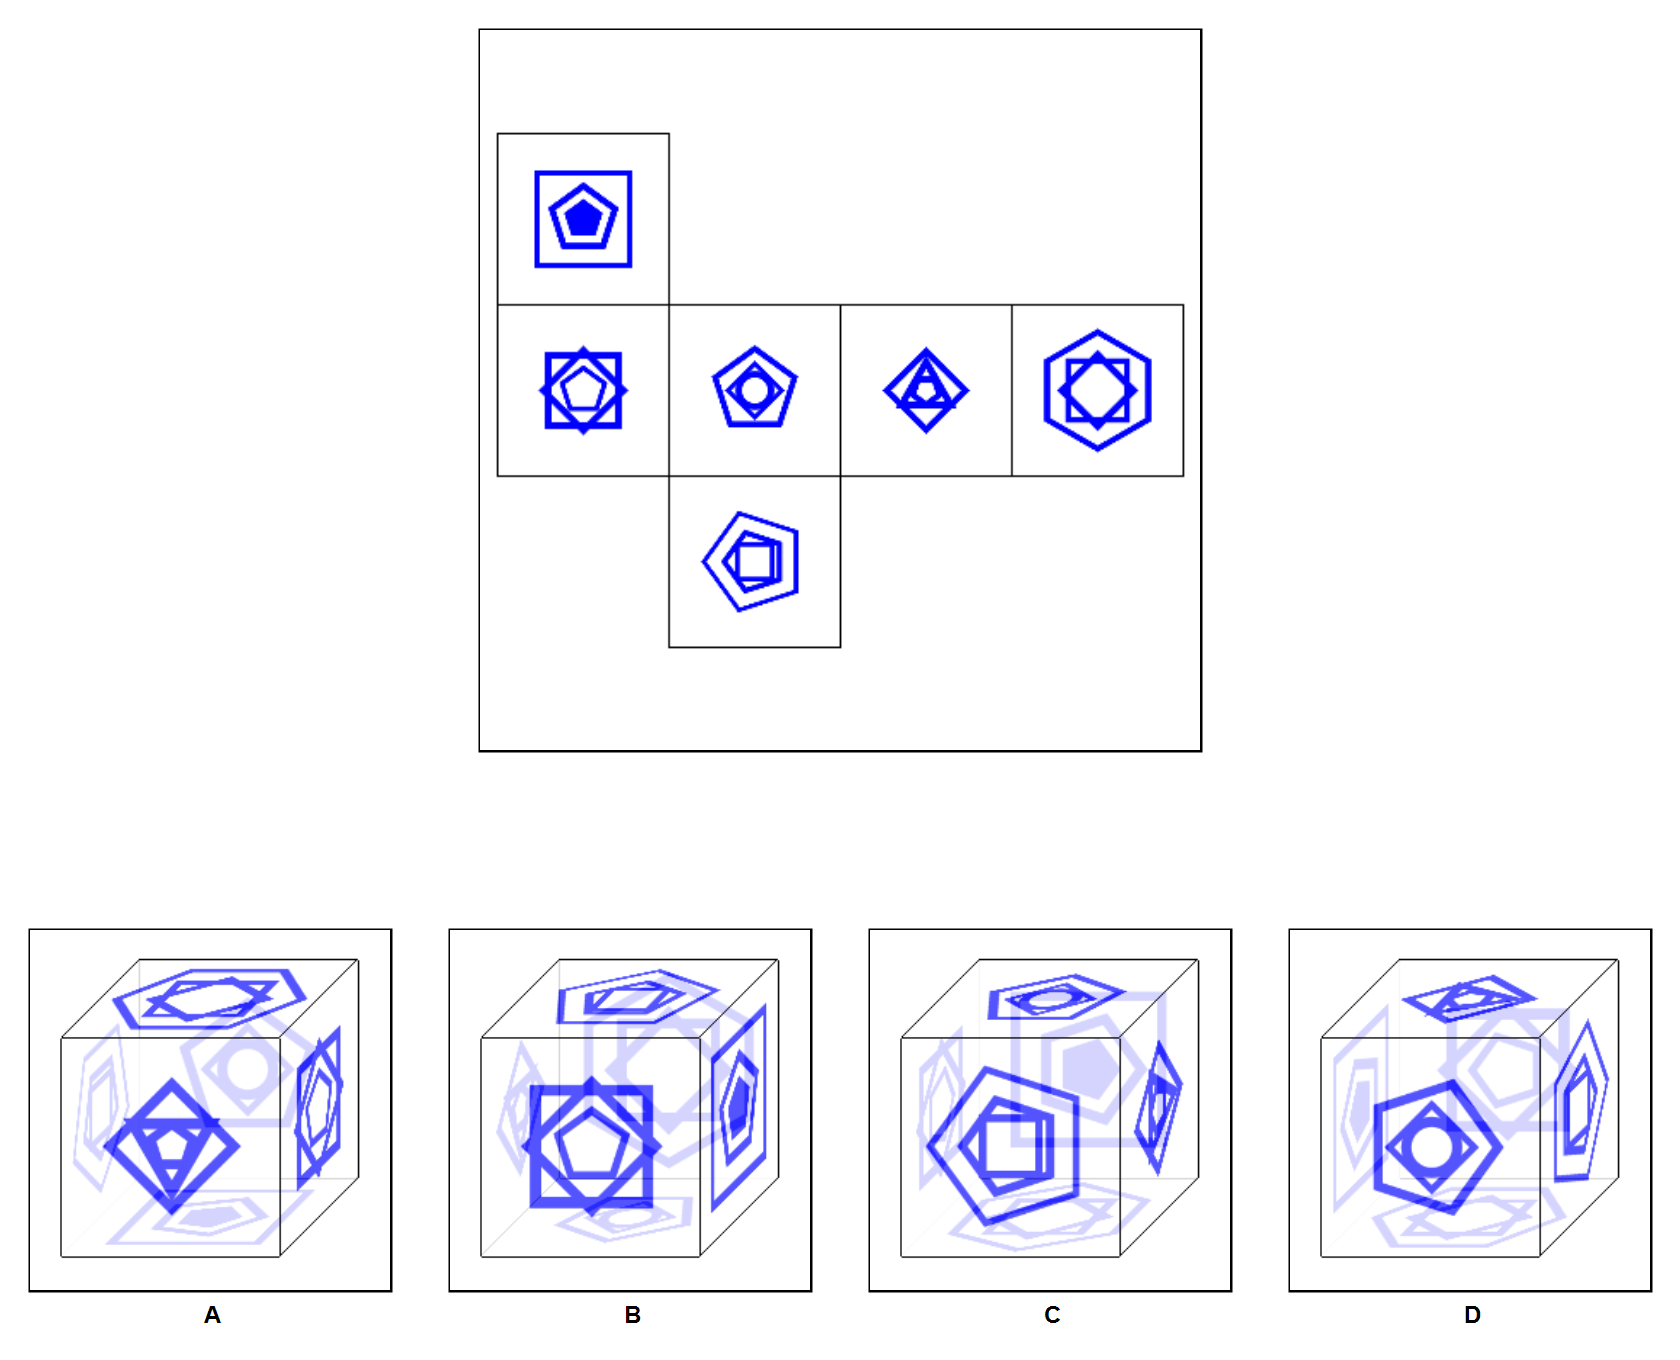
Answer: C